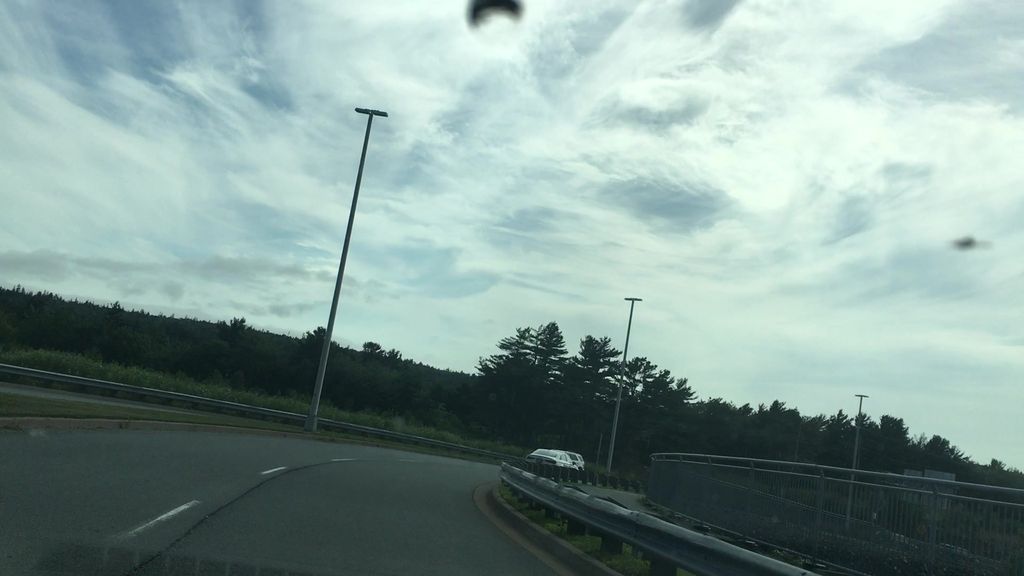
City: halifax